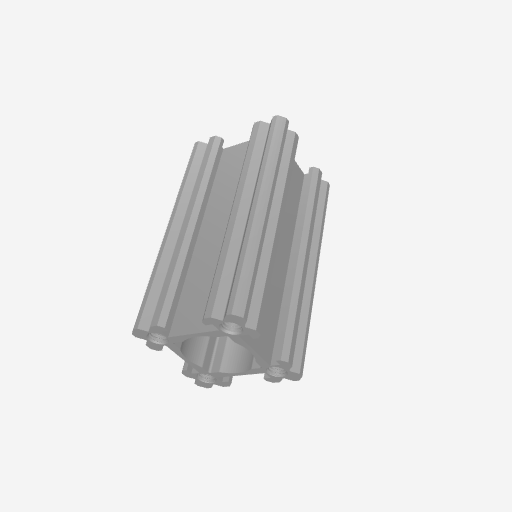
Part: GoRAIL48